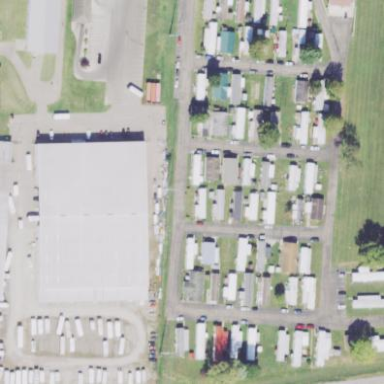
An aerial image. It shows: Commercial area with storage rental shop.